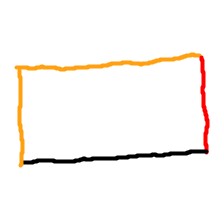
Shape: rectangle